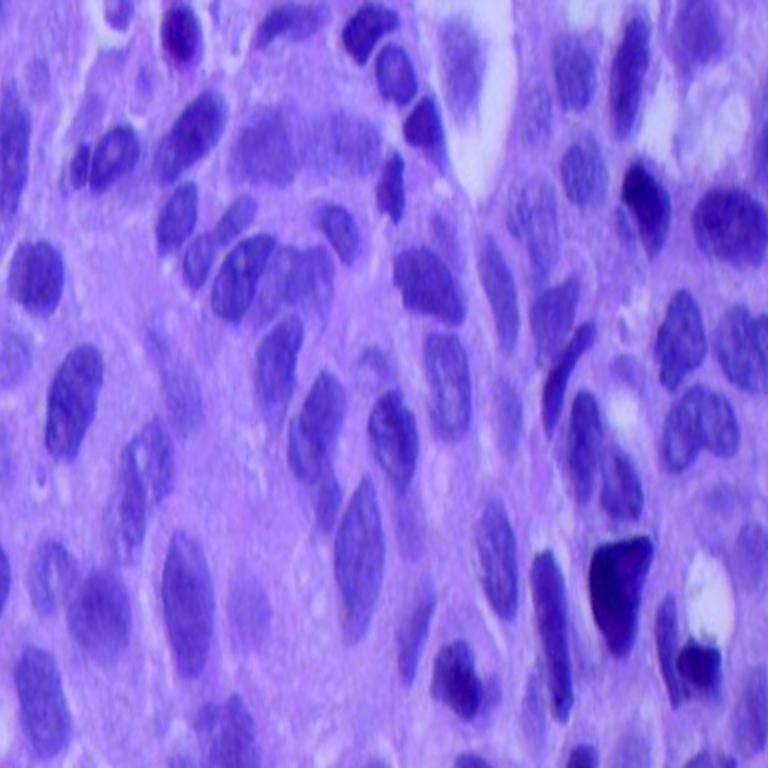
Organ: lung
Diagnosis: squamous carcinomas